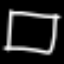
Label: square